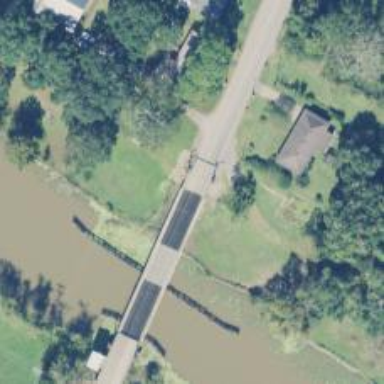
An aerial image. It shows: Secondary road crossing swing movable bridge.